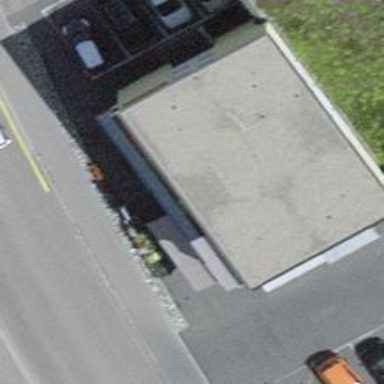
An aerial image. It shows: Supermarket.